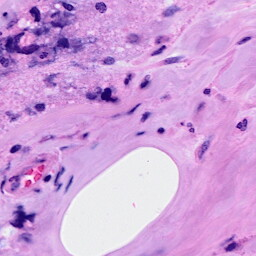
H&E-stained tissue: Breast